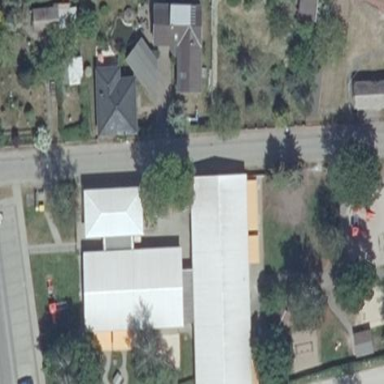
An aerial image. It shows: Building.